Aerial crown-view tile of a tropical tree (Barro Colorado Island, Panama), acquired 20250124:
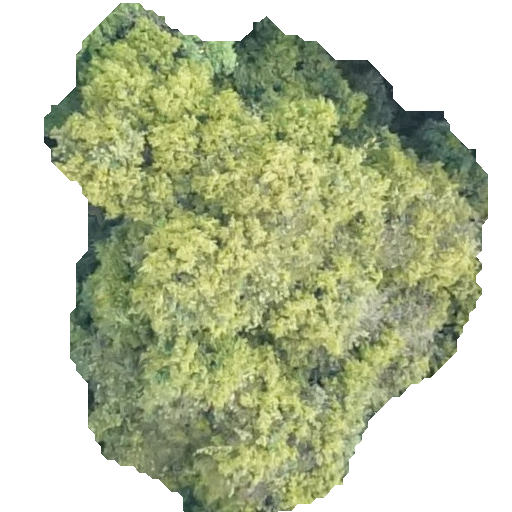
Species: Prioria copaifera
GBIF accepted scientific name: Prioria copaifera
Crown area: 240.495 m²